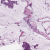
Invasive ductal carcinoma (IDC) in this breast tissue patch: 1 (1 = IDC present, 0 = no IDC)